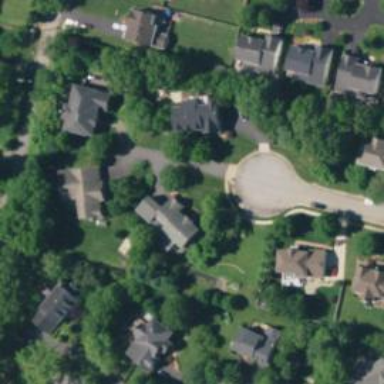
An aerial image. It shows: Driveway leading to service road.